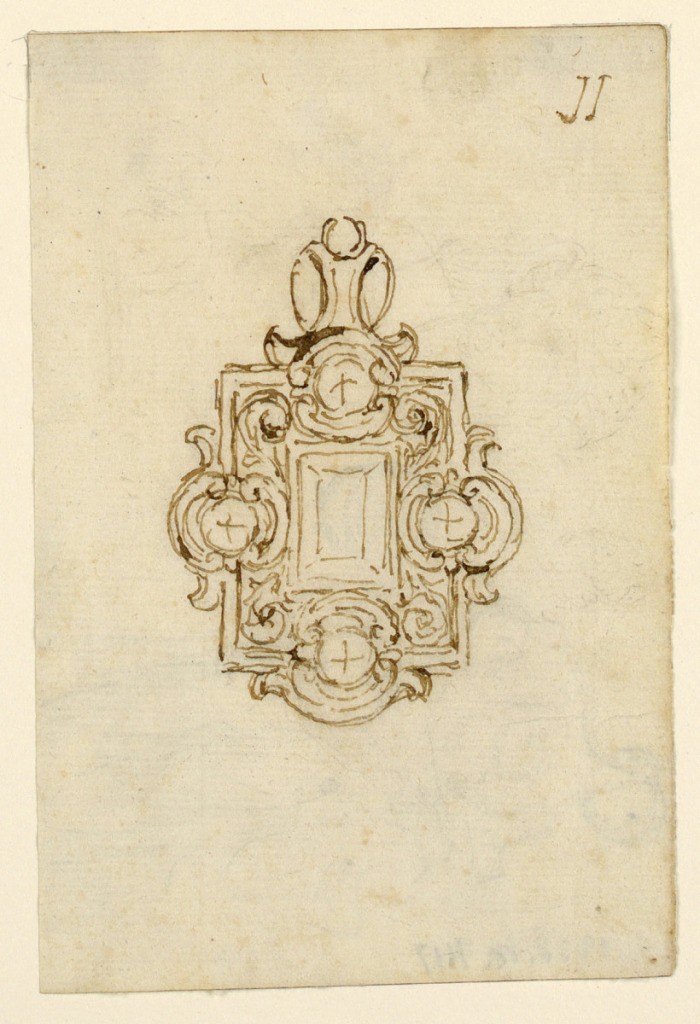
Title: Design for pendant
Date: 16th century
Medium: Pen, ink. Paper
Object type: Drawing
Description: Vertical rectangle. An oblong diamond is framed by a wide frame, curved in the center of the four sides with diamonds between two volutes. Above a link.